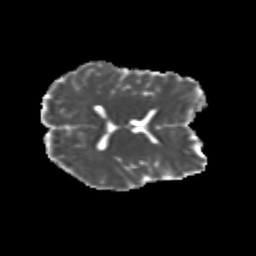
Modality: MD
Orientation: axial
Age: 19
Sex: female
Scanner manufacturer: siemens
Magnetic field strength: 3 T
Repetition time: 3.5 s
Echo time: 0.104 s